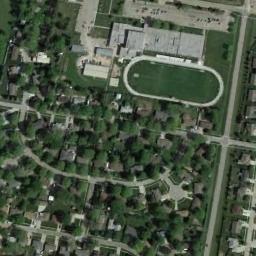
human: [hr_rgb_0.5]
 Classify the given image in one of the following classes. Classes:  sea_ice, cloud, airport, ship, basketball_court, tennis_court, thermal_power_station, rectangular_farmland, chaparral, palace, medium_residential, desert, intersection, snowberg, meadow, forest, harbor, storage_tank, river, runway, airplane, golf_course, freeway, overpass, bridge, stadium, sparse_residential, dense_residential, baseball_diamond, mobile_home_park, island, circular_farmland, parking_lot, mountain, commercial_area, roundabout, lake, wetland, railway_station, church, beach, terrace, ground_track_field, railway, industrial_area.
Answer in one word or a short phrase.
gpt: ground_track_field